Question: How can I center the in adf template ?
Following is the code
'''
<af:panelGroupLayout id="pt_g1" layout="horizontal" valign="middle" halign="start" rendered="true">
<af:spacer width="15" id="pt_s1"/>
<af:image id="pt_i1" source="/images/logo.png" inlineStyle="height:70px; width:70px;"/>
<af:outputText value="My First Application" id="pt_ot1" inlineStyle="font-size:x-large; color:White;" noWrap="true"/>
</af:panelGroupLayout>
'''
I am using JDeveloper 12c
I've tried following. But it gives slight different behaviour than expected.
'''
<af:panelStretchLayout id="pt_psl2" startWidth="33%" endWidth="33%">
<f:facet name="center">
<af:panelGroupLayout id="pt_pgl1" inlineStyle="min-width:33%;" halign="center" valign="middle">
<af:outputText value="test application" id="pt_ot1" inlineStyle="font-size:x-large; color:White;" noWrap="true"/>
</af:panelGroupLayout>
</f:facet>
<f:facet name="start">
<af:panelGroupLayout id="pt_pgl3" inlineStyle="min-width:33%;">
<af:spacer width="15" id="pt_s1"/>
<af:image id="pt_i1" source="/images/test_logo.png" inlineStyle="height:70px; width:70px;"/>
</af:panelGroupLayout>
</f:facet>
<f:facet name="end">
<af:panelGroupLayout id="pt_pgl2" inlineStyle="min-width:33%;" halign="end" valign="middle">
<af:image source="images/home.png" id="pt_i2"/>
<af:link text="Home" id="pt_l5" inlineStyle="color:White;"/>
</af:panelGroupLayout>
</f:facet>
</af:panelStretchLayout>
'''

As we can see in output it starts content from the left side, while I want logo to start from left side, Application title in middle of the page and other links section from right side of the page.
How can I achieve the same ?
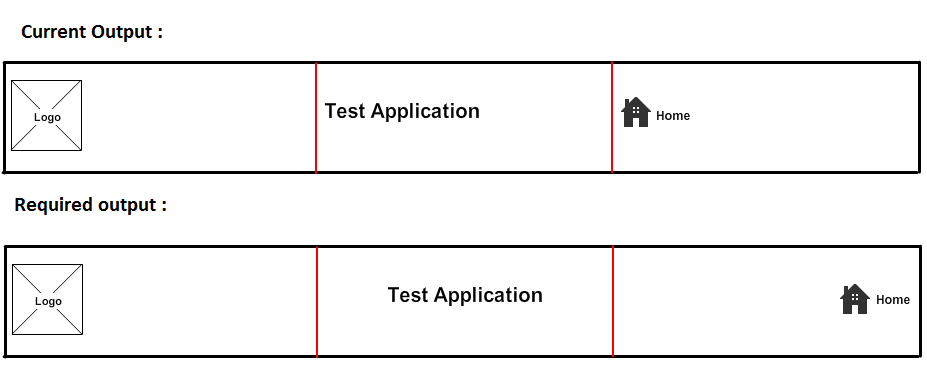
Answer: Use a 'af:panelStretchLayout' instead of 'af:panelGroupLayout'. It has 5 . You can put your content in the "" facets and either remove the others or put a spacer in them.